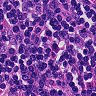
Metastatic tissue present: no